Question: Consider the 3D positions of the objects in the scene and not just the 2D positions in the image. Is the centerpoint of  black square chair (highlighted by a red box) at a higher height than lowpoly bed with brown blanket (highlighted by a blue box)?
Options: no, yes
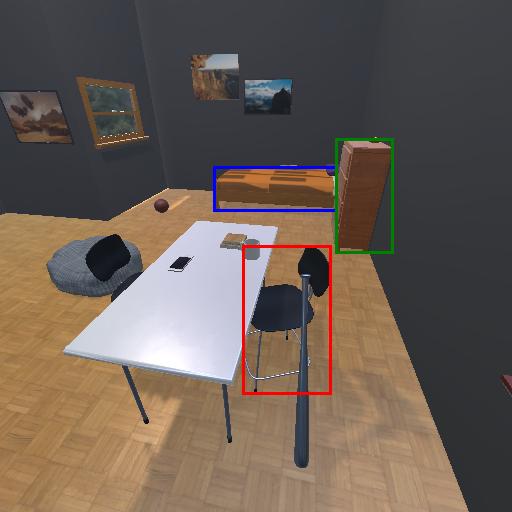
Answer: no